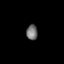
Tissue: prostate
Cell type: Epithelial cells
Senescence score: 0.3567
Nuclear area (px): 167
Mean DAPI intensity: 114.635